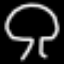
Label: mushroom